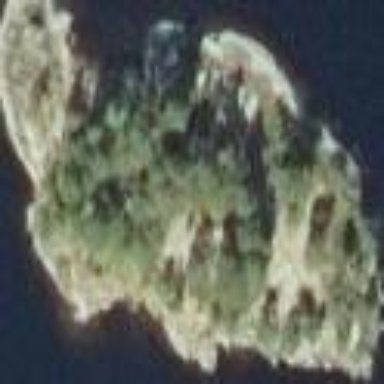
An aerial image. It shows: Islet.